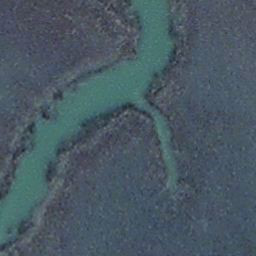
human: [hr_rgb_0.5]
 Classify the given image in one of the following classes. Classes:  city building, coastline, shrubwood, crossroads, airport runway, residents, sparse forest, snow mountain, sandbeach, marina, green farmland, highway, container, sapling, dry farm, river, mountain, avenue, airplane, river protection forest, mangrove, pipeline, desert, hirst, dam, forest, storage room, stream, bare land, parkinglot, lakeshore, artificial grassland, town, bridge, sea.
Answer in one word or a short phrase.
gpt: stream